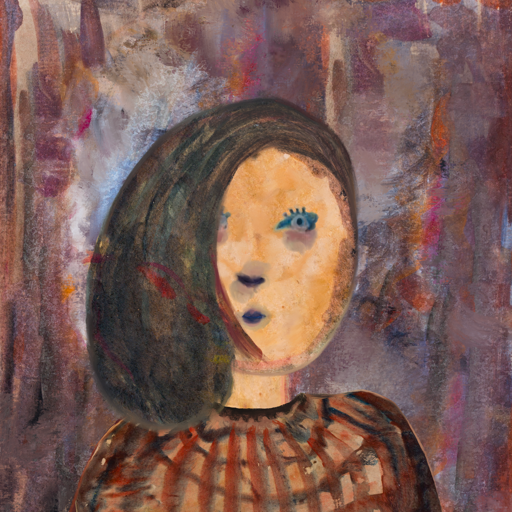
Background: Hypocrite, Head And Neck Front: Childish, Face Front: Hill_Girl, Bust: Orphan, Hair Front: Gypsy_Mother, Head Accessory: Blank, Second Necklace: Blank, Necklace: Blank, Baby: Blank